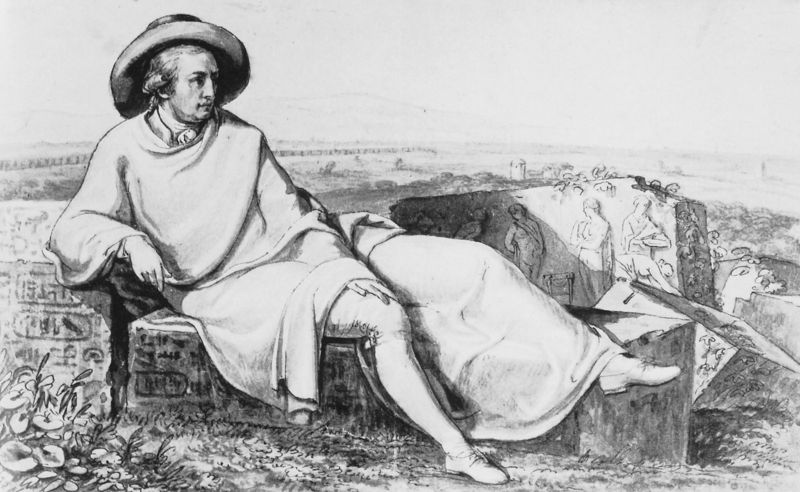
Titel: Goethe in der Campagna di Roma (Aquarellkopie nach dem Gemälde im 1. Zustand)
Künstler: Johann Heinrich d.Ä. Tischbein
Institution: Weimar, Gothe-Nationalmuseum
Schlagwörter: umhang, landschaft, blumen, hut, zeichnung, gras, steine, tischbein, mantel, bein, liegen, mauer, liegend, ruine, antike, kohle, schwarz-weiss, entwurf, gut, goethe, hieroglyphen, kampanien